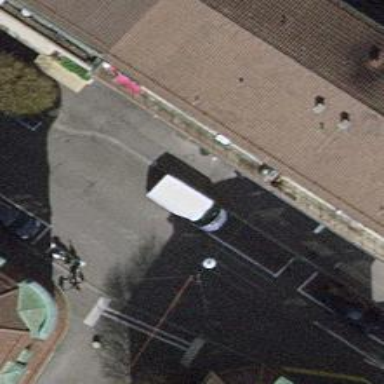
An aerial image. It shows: Kiosk shop.